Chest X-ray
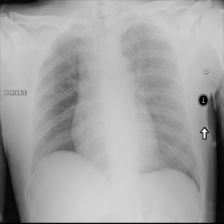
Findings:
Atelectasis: negative
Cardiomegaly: negative
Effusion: negative
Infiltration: negative
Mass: negative
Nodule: negative
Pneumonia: negative
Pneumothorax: negative
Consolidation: negative
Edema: negative
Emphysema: negative
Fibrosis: negative
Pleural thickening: negative
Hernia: negative